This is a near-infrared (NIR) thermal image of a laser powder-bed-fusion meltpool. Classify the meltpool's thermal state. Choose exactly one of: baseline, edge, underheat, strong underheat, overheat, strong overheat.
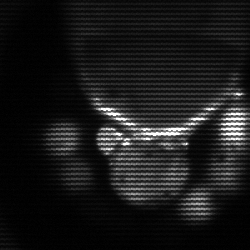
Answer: baseline